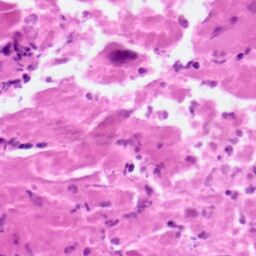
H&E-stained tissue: Pancreatic